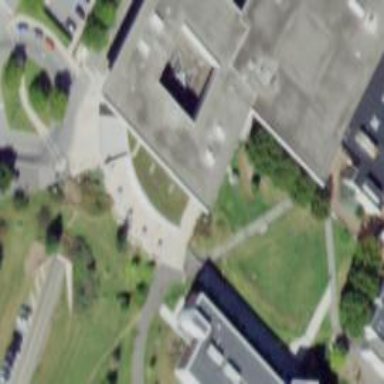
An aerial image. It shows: View of university building.